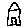
Label: house